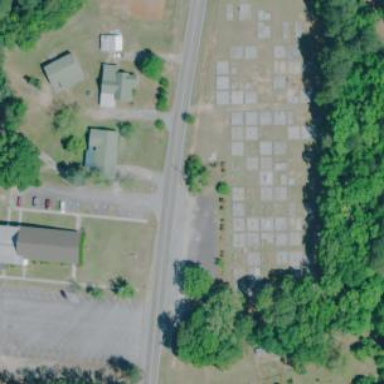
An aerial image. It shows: Cemetery.